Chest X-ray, AP view. Patient: 11 years old, sex F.
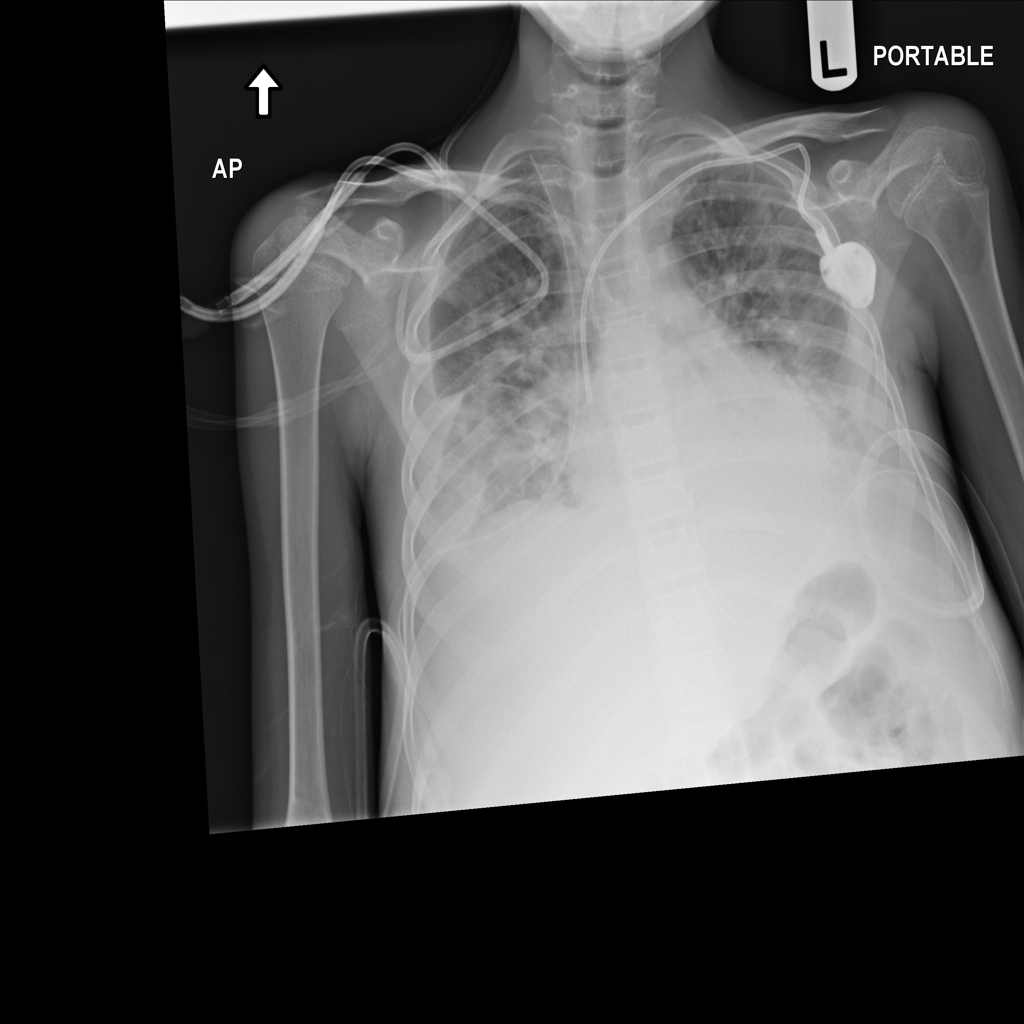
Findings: Effusion, Infiltration